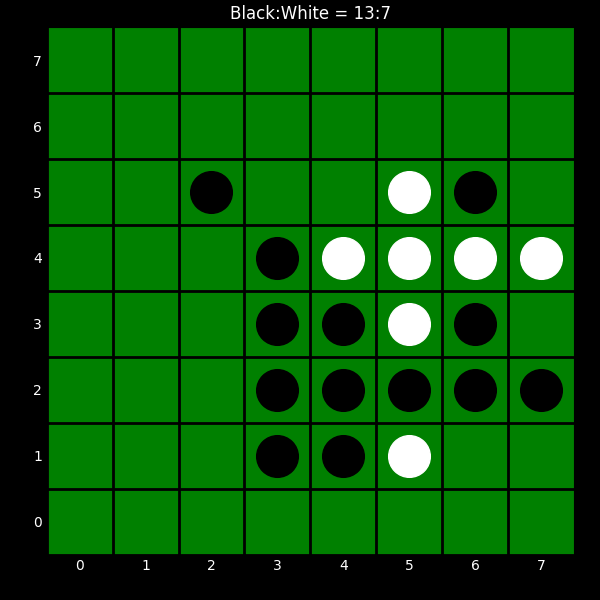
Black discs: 13
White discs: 7